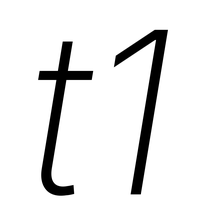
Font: Inter-Italic_ExtraLight_Italic